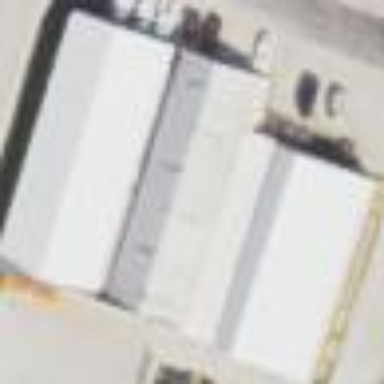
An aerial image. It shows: Hardware shop located within building.